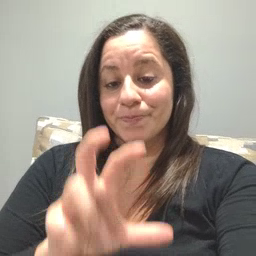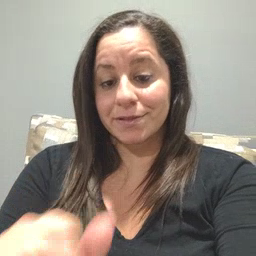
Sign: pizza